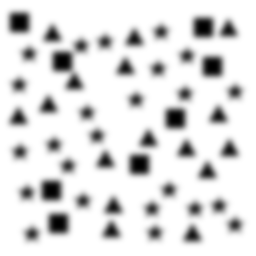
Squares: 8
Triangles: 16
Stars: 24
Total shapes: 48